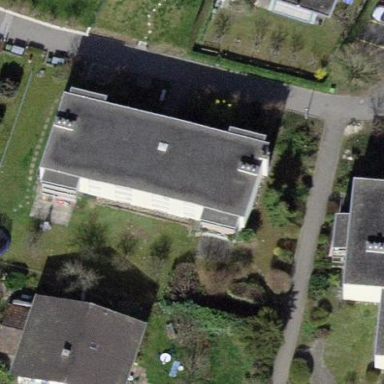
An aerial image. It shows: Residential building.